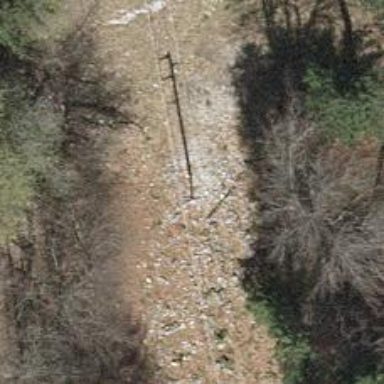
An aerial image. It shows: Power pole.